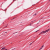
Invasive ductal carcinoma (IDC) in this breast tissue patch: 0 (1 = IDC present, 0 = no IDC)